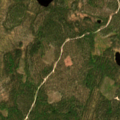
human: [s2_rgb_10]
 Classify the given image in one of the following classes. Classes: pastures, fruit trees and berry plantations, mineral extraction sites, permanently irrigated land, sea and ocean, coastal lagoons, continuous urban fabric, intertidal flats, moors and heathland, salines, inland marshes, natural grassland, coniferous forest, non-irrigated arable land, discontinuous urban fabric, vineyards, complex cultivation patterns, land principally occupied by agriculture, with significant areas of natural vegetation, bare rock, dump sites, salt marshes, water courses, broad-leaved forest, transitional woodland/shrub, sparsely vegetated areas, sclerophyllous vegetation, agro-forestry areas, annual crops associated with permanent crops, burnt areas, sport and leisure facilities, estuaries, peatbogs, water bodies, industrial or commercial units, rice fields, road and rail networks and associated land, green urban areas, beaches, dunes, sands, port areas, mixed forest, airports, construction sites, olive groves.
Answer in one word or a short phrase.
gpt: coniferous forest, transitional woodland/shrub